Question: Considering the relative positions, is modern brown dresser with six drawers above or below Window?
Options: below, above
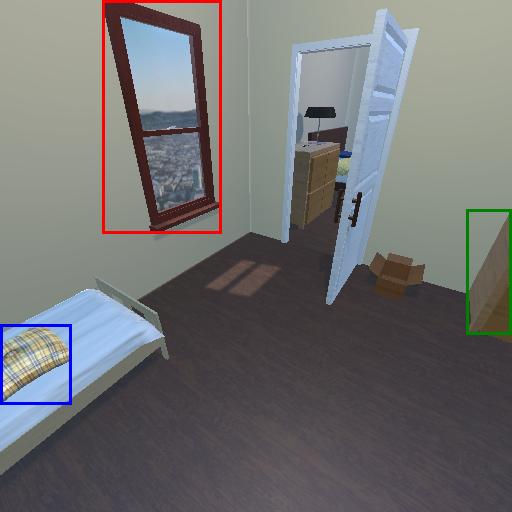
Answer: below